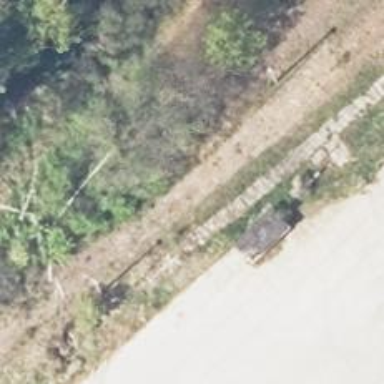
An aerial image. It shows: Disused railway spur line.